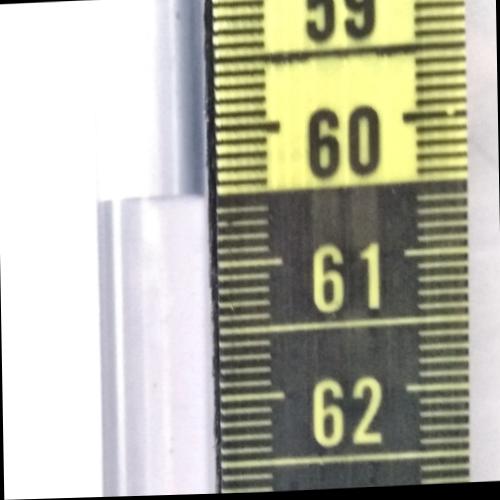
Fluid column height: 60.5 cm